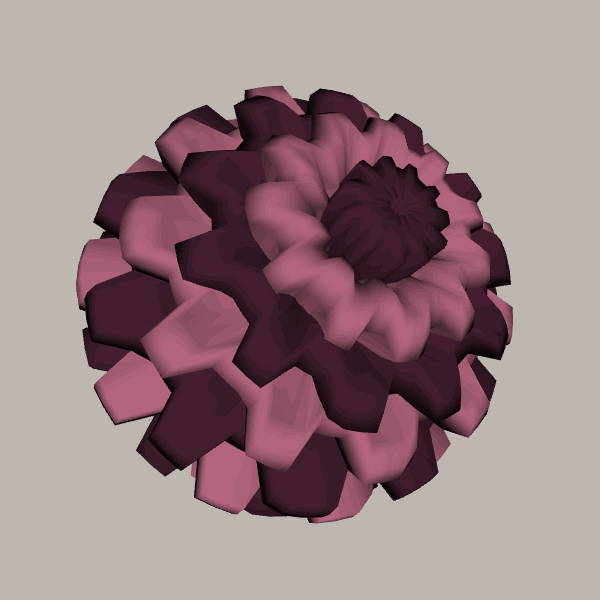
Background: light